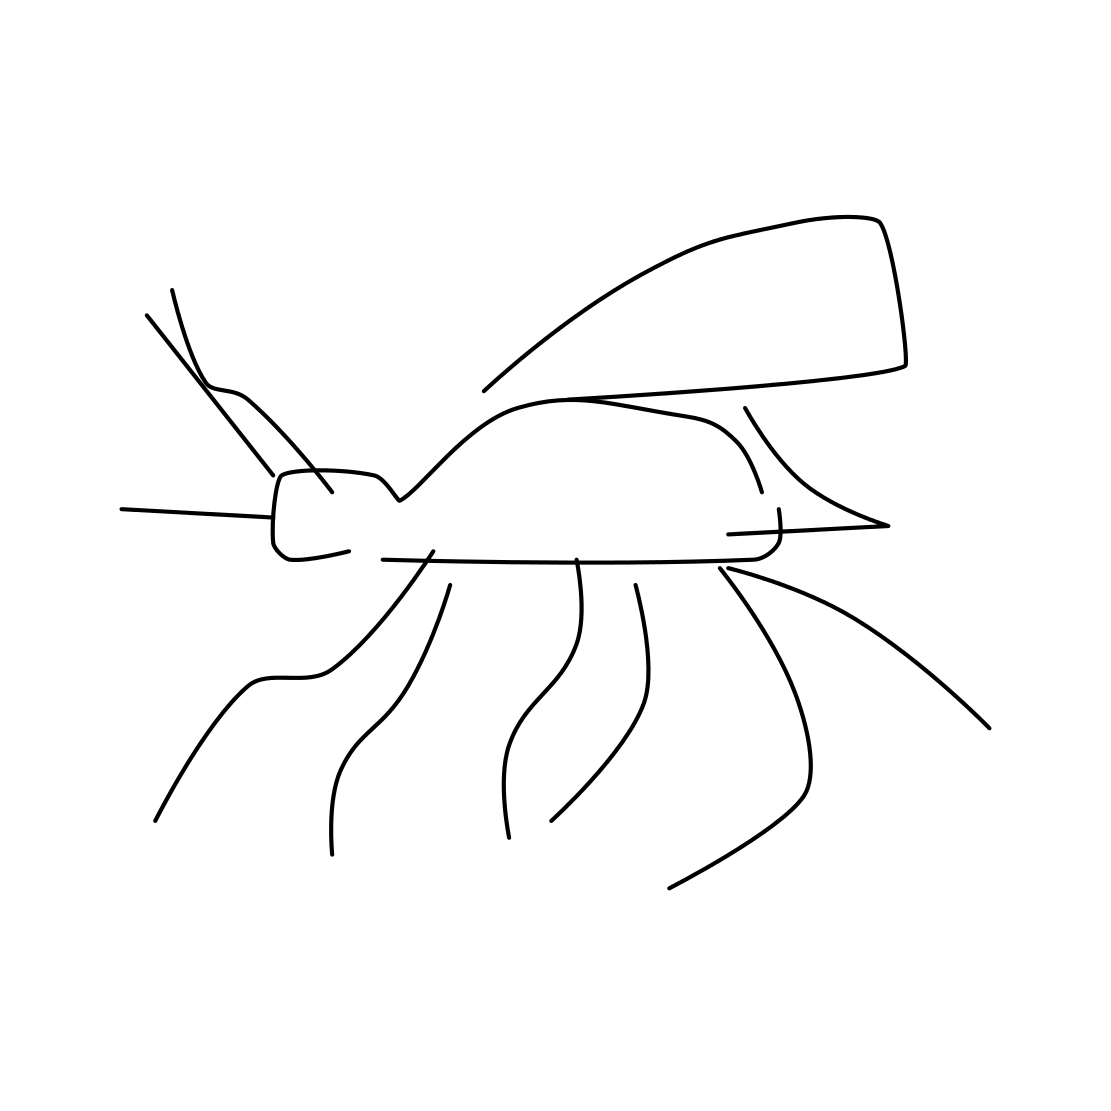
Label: mosquito